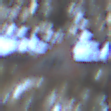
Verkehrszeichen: SchneeOderEisglaette
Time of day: MorningAfternoon
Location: Outdoor (Suburban)
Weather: PartlyCloudy
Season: NotSpecified
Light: Natural